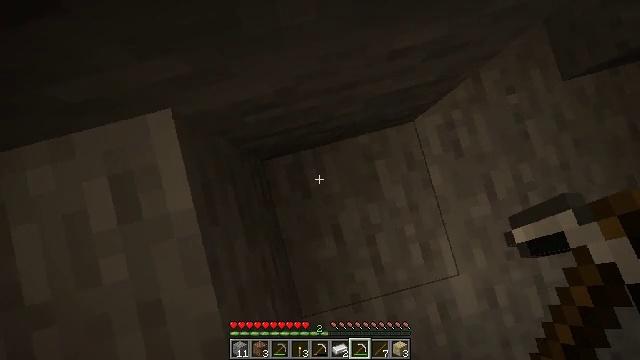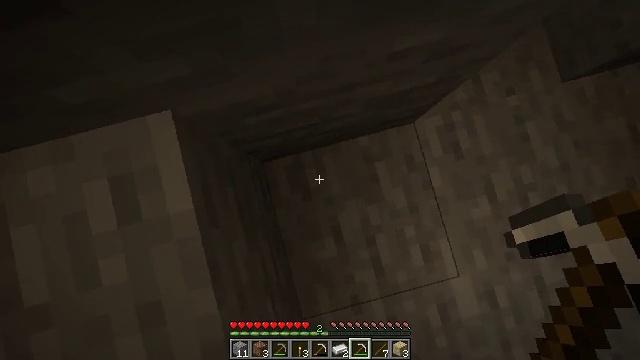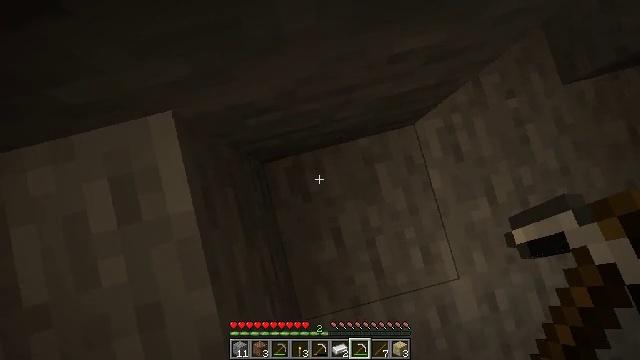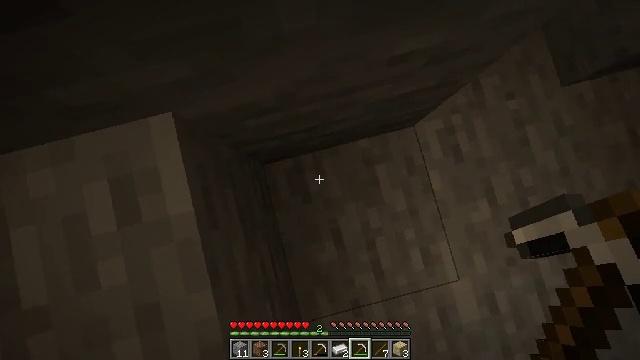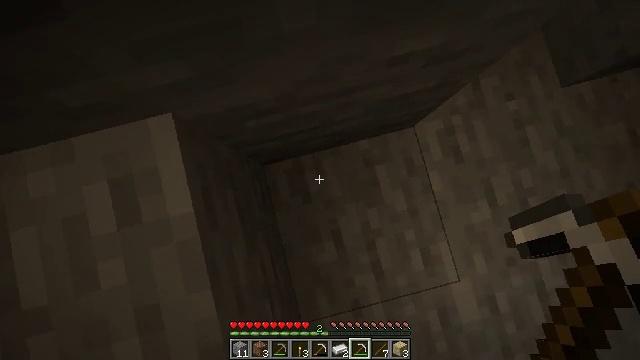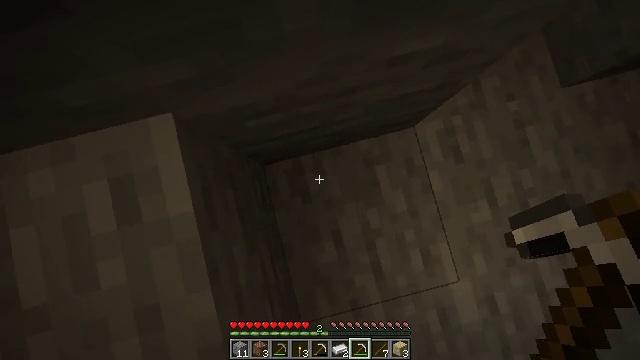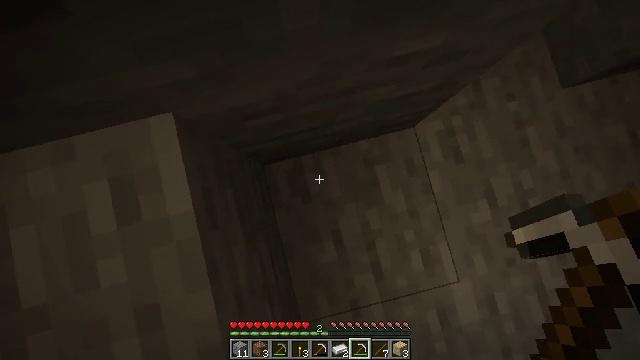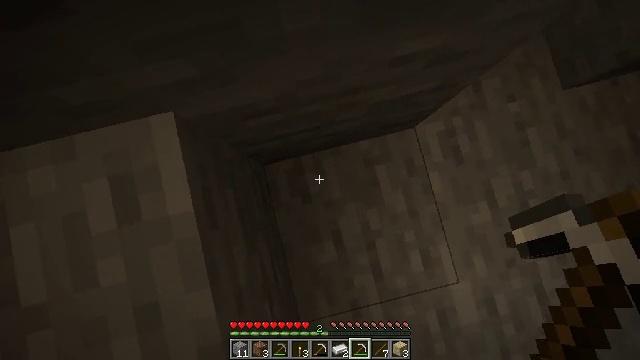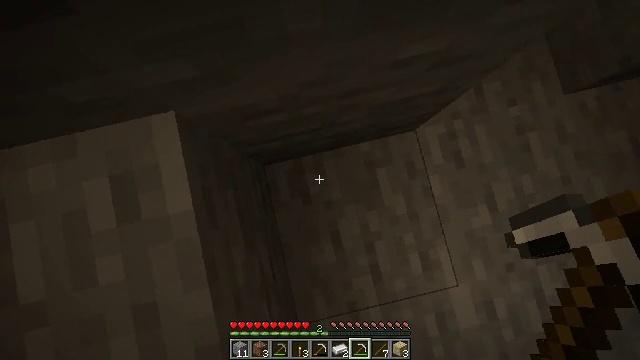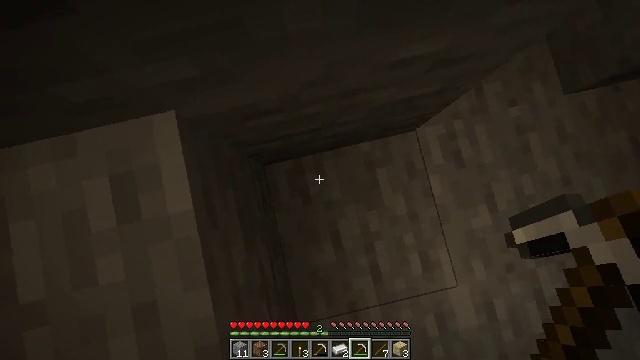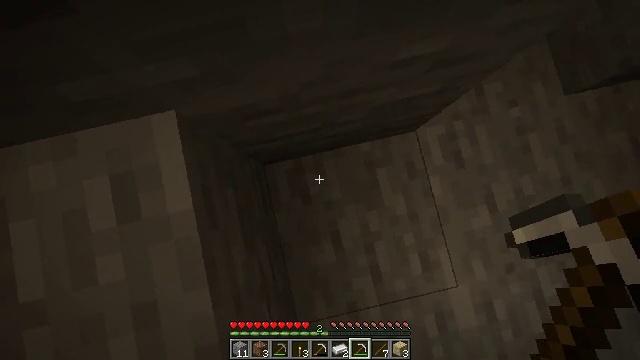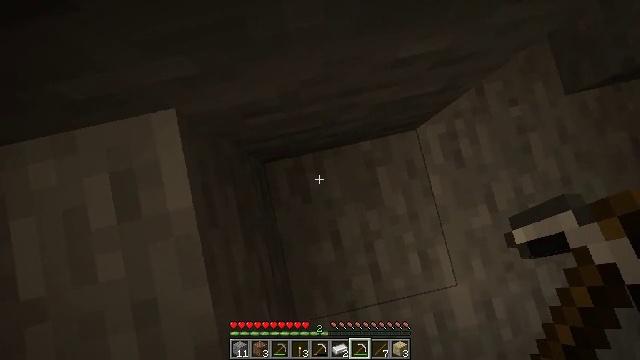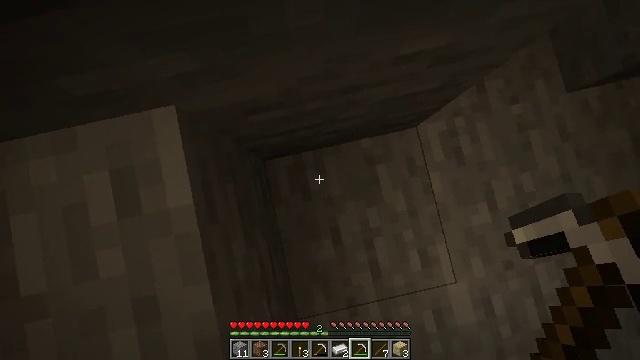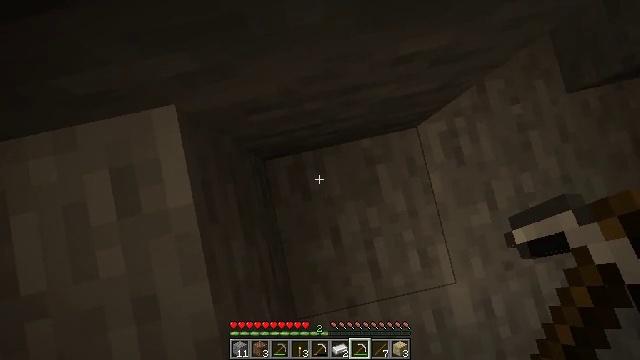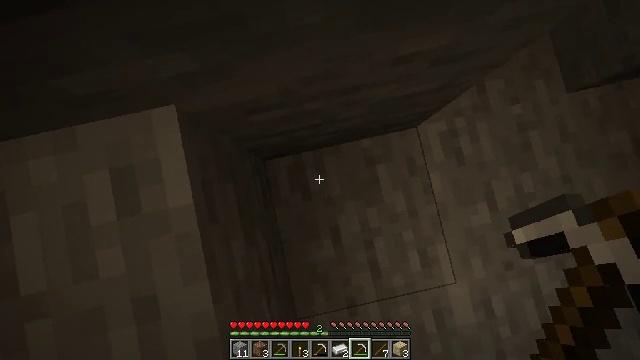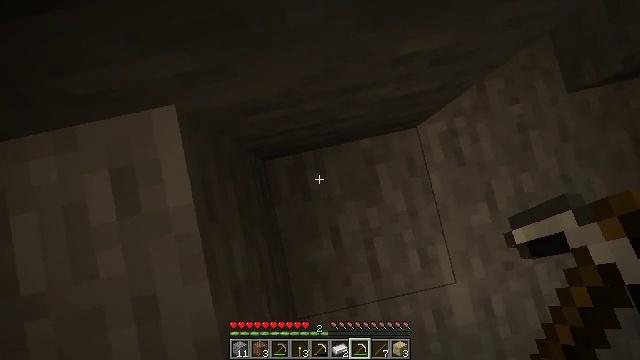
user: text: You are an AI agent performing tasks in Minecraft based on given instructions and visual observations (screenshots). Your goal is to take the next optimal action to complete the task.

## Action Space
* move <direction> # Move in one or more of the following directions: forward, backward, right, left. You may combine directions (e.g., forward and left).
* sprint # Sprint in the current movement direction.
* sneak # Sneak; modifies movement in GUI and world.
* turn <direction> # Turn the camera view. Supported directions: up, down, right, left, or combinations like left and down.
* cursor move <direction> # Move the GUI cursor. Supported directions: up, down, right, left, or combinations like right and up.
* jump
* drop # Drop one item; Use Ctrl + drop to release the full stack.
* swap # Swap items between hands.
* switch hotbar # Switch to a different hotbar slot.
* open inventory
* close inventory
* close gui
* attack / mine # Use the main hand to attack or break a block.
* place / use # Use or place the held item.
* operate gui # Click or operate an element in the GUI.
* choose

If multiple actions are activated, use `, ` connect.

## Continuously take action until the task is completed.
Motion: motion action
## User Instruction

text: Break the existing birch planks.
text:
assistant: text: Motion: no_op
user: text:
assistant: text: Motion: no_op
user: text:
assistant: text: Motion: no_op
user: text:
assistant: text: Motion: no_op
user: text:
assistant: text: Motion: no_op
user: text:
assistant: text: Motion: no_op
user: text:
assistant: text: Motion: no_op
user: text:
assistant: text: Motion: no_op
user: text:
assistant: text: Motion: no_op
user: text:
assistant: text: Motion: no_op
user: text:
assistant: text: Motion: no_op
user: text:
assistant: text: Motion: no_op
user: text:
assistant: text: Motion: no_op
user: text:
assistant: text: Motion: no_op
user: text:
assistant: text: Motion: no_op
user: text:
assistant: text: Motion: no_op
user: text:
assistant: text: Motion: no_op
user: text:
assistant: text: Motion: no_op
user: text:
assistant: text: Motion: turn up
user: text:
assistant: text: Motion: turn up
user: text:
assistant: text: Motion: turn up
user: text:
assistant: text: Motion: no_op
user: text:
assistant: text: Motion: no_op
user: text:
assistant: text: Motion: no_op
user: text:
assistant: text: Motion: no_op
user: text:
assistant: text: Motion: move back
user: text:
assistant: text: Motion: move back, turn right and up
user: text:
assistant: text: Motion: move back, turn right and up
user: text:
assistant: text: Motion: move back, turn right and up
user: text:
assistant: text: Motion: move back, turn right and up